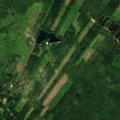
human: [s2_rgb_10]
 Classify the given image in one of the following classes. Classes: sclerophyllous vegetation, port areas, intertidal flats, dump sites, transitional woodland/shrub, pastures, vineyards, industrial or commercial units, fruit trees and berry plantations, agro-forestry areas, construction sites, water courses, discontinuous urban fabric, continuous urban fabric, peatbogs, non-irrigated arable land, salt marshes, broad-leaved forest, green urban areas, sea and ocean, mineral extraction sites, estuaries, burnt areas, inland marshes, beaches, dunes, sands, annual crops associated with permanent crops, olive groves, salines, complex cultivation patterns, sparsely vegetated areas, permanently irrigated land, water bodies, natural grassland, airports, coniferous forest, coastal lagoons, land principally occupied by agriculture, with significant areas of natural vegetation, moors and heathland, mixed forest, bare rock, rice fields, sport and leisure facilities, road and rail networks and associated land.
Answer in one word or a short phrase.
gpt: coniferous forest, transitional woodland/shrub